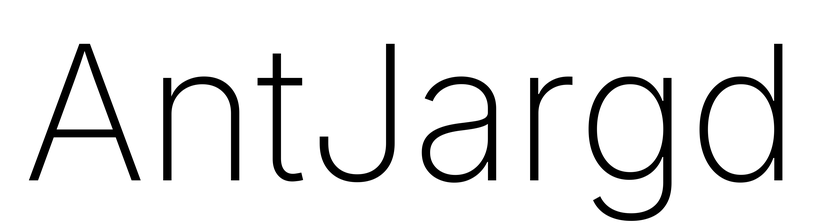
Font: Inter_ExtraLight